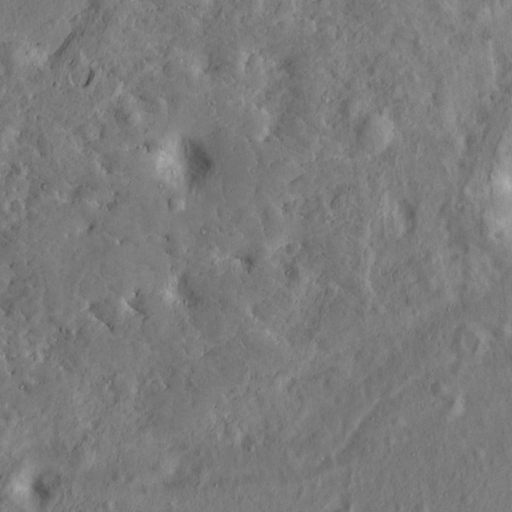
Classes present: Background, Cone